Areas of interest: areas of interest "Zhengzhou Vegetable Research Institute (Huijingjiayuan North)"
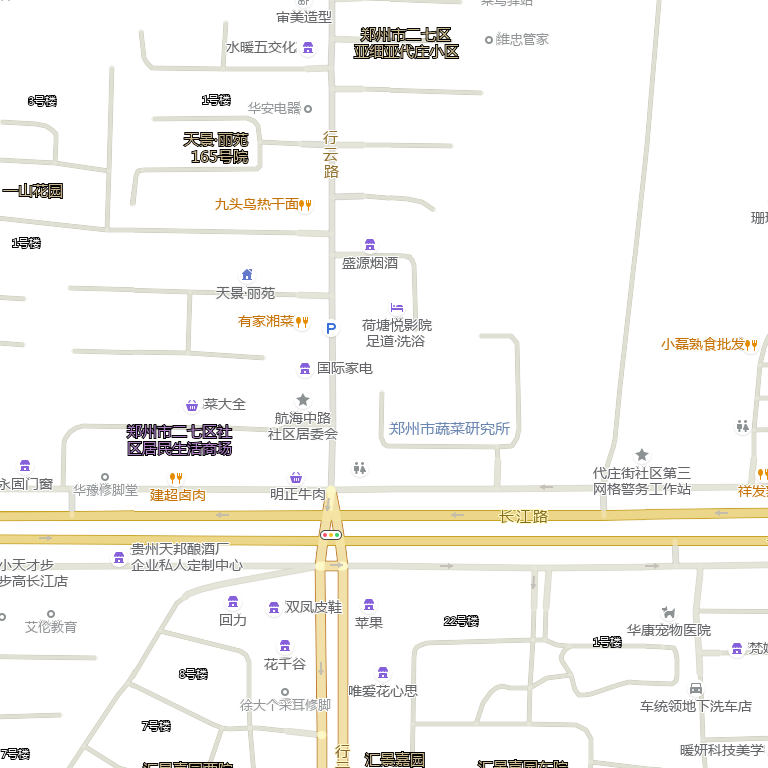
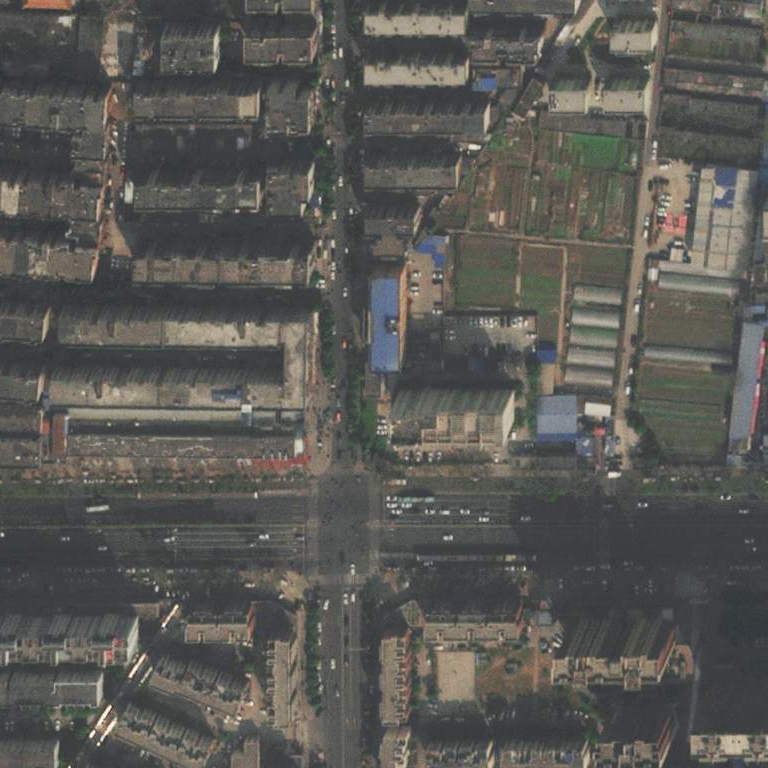